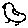
Label: bird